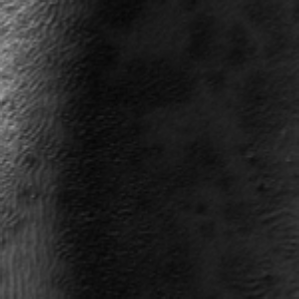
Label: frost